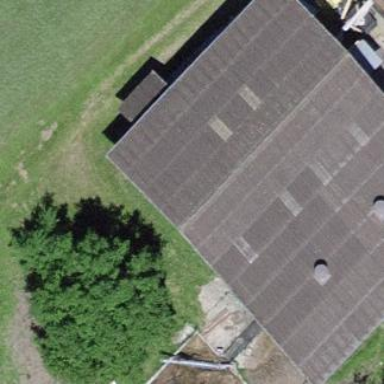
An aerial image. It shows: Rural barn.